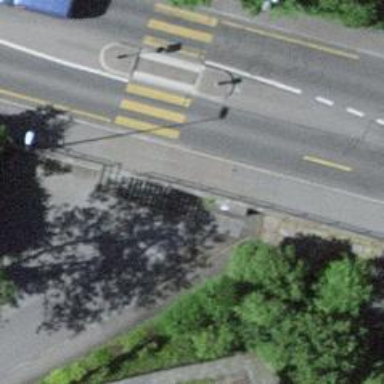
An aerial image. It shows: Road with steps.